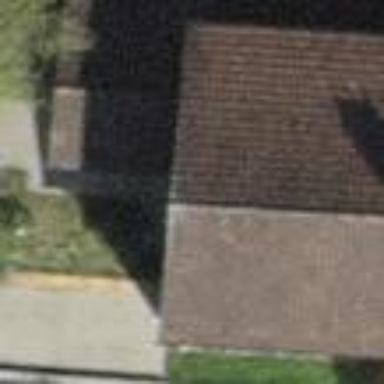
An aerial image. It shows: Terrace building.